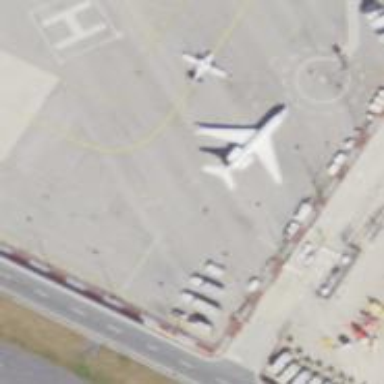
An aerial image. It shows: Image of taxiway at airport.